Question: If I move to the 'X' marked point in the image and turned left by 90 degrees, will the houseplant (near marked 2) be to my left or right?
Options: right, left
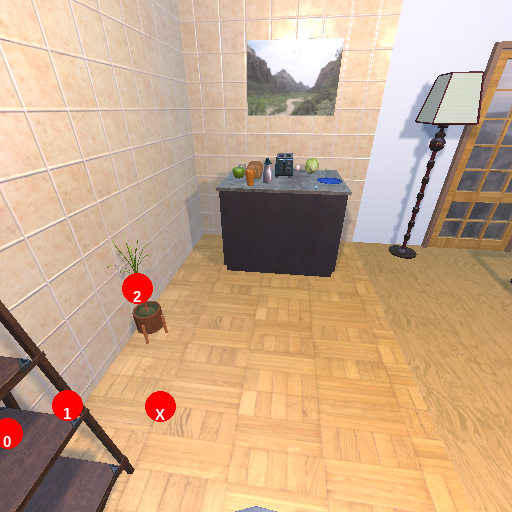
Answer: right